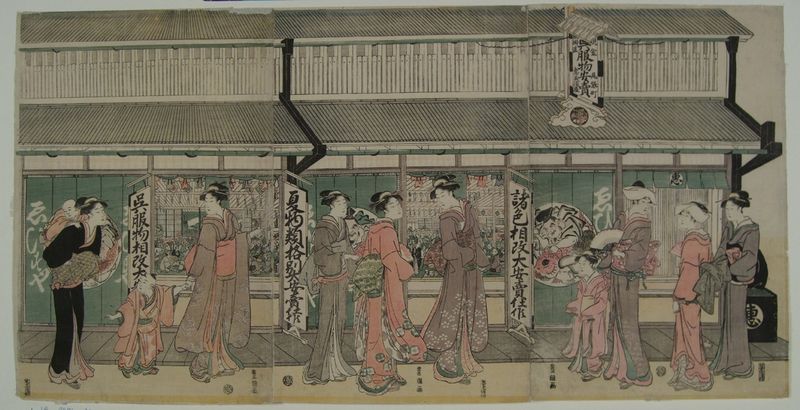
Künstler: Utagawa Toyokuni I
Standort: Hamburg
Institution: Museum für Kunst und Gewerbe Hamburg
Schlagwörter: gruppe, frauen, blumen, bunt, zeichen, zeichnung, dach, mode, kleidung, stoff, rosa, holzschnitt, japan, laden, freizeit, japanisch, schriftzeichen, buch, spaziergang, regenrinne, druckgraphik, druckgrafik, seite, einkaufen, leben, regenrohr, tempel, zeit, gewebe, farbholzschnitt, wandeln, kimono, kimonos, edo, geishas, reproduktionen, druckerzeugnisse, geschäft, straßenszene, kimonogeschäft